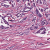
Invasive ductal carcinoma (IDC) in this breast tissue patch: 1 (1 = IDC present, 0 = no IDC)